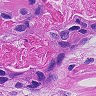
Metastatic tissue present: yes